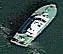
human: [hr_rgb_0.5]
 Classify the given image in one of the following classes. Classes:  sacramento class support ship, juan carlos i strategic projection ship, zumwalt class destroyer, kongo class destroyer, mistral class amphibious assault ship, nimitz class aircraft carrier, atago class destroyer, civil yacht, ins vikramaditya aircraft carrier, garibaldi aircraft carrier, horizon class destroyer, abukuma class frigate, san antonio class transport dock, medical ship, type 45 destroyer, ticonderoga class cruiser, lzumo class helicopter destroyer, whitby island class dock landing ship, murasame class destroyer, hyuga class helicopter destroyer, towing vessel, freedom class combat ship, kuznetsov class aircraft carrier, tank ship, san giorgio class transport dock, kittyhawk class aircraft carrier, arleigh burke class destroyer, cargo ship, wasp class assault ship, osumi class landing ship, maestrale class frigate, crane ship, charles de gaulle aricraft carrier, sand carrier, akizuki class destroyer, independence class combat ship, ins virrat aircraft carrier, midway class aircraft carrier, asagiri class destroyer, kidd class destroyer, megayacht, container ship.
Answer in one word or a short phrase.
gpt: Civil yacht